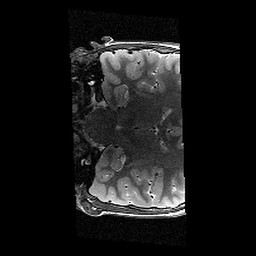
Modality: T2w
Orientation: coronal
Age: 13
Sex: male
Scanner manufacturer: siemens
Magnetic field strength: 3 T
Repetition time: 8.46 s
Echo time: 0.067 s